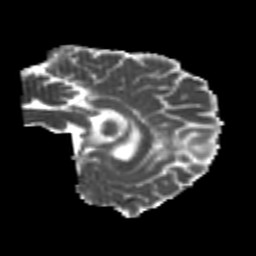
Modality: MD
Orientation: sagittal
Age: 22
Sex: female
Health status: healthy
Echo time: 0.074 s